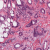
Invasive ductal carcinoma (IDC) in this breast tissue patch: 1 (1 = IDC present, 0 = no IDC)